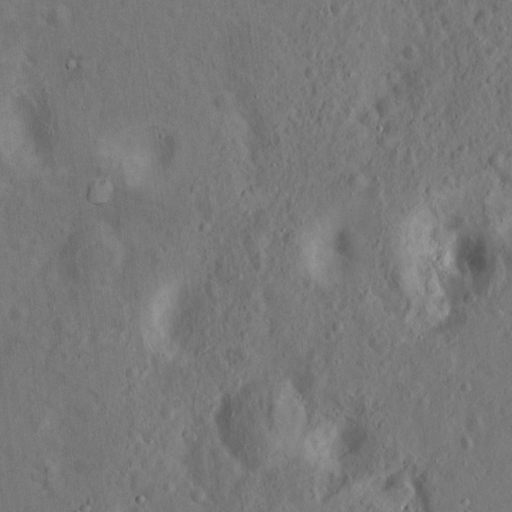
Objects detected: cone, cone, cone, cone, cone, cone